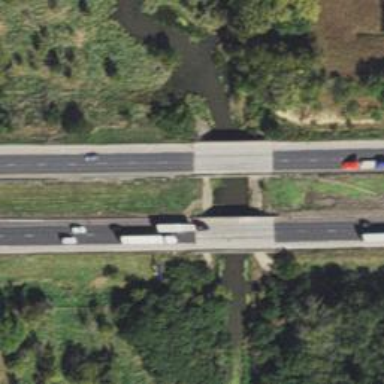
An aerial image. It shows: Asphalt motorway.